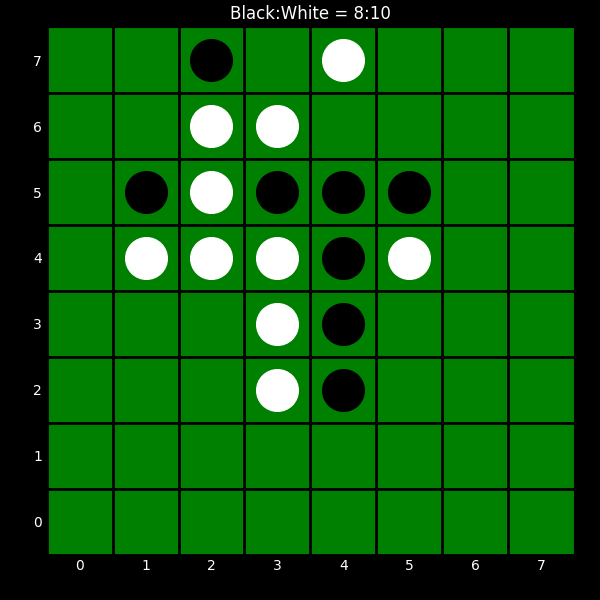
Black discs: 8
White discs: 10